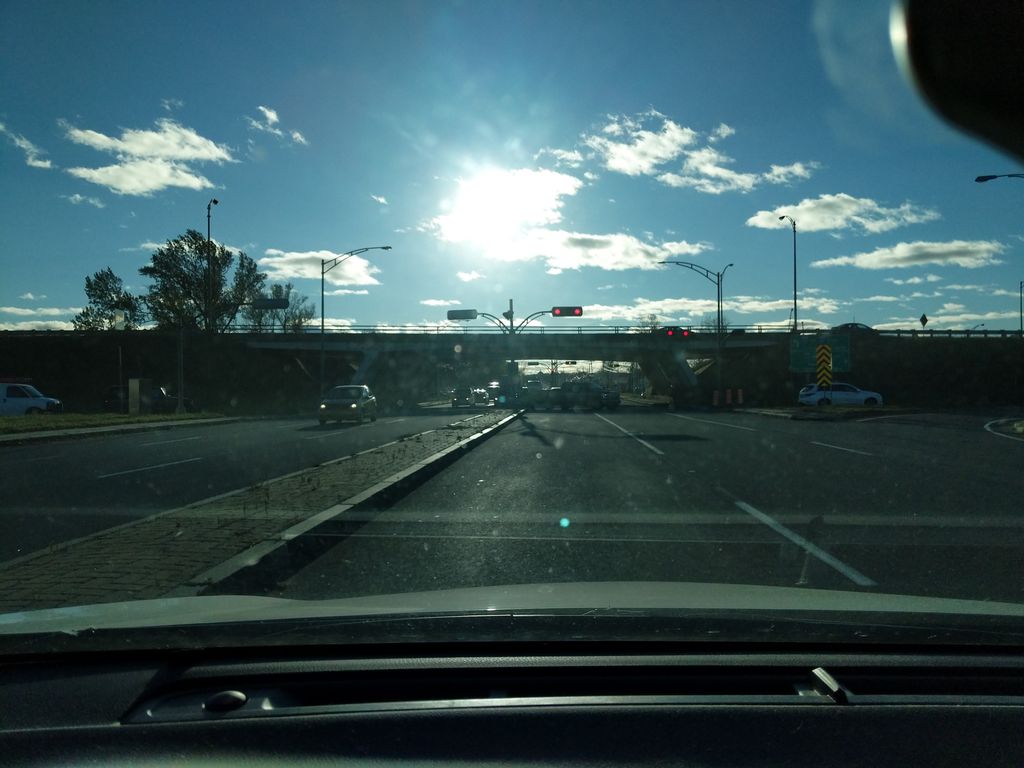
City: quebec_city